Question: I am working on the Visual studio 2010. want to create a dll which contains icons just like shell32.dll. Can anyone guide me what I need to do.
Purpose : I just want my fav icons bind with one dll and keep in my root drive and customize me all folder icons and I just need it ot contain Dll thats it.
I have not idea what and all efforted is needed, I am ready to put how much effort is needed.
Any suggestion or comment is welcome.
I am not sure what detail is need so adding the picture of shell32.dll.

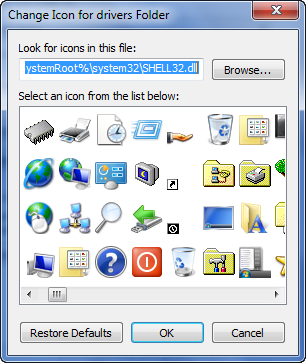
Answer: You can create a <URL>.
From the link:
> To create a resource-only DLL, you create a new Win32 DLL (non-MFC)
project and add your resources to the project.- Select Win32 Project in the New Project dialog box and specify a DLL project type in the Win32 Project Wizard.- Create a new resource script that contains the resources (such as a string or a menu) for the DLL and save the .rc file.- On the Project menu, click Add Existing Item, and then insert the new .rc file into the project.- Specify the /NOENTRY linker option. /NOENTRY prevents the linker from linking a reference to _main into the DLL; this option is
required to create a resource-only DLL.- Build the DLL.